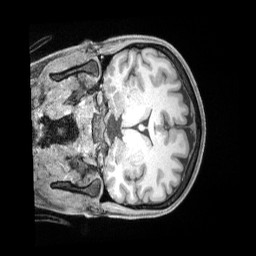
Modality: T1w
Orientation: coronal
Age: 36
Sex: female
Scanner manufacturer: siemens
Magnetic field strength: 3 T
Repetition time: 2 s
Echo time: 0.00211 s